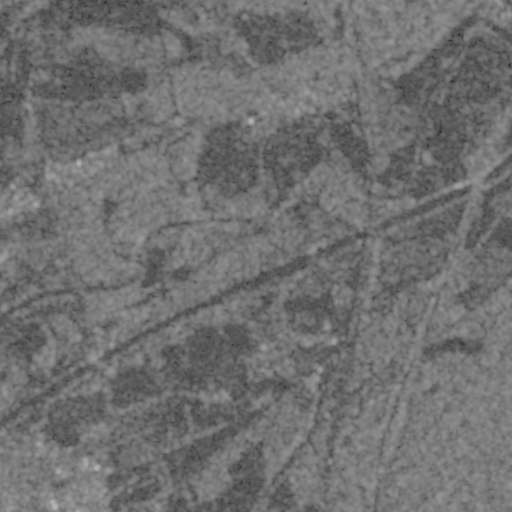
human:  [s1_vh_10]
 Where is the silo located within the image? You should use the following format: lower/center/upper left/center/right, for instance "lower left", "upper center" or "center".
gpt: The silo is located in the upper left of the image.
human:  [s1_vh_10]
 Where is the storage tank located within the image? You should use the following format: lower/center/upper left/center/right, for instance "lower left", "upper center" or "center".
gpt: The storage tank is located in the lower center of the image.
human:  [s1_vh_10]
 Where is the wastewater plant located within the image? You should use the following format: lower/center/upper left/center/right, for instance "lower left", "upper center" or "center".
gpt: The wastewater plant is located in the upper right of the image.
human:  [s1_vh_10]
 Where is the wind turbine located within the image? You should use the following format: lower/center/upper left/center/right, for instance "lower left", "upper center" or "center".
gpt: The wind turbine is located in the upper left of the image.
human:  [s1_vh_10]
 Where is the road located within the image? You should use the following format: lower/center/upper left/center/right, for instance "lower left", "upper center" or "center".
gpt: There is no road in the image.

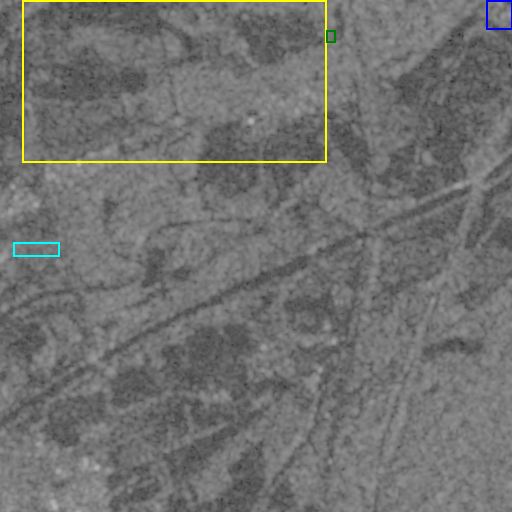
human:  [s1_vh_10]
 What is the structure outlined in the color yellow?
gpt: The structure outlined in yellow is a crop field.
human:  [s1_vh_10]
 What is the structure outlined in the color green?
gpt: The structure outlined in green is a park.
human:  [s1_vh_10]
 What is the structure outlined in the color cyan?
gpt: The structure outlined in cyan is a parking lot.
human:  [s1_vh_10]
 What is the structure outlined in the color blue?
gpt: The structure outlined in blue is a wastewater plant.
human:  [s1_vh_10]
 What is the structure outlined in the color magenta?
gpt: There is no magenta outline.